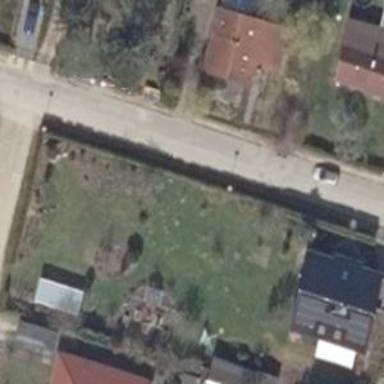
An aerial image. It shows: Driveway.